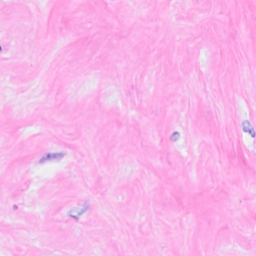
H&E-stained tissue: Breast